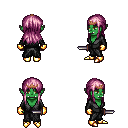
a pixel art fantasy rpg character, female body template, orc, green skin, gray robe, gold greaves, pink unkempt hairstyle, bronze tiara, gold gloves, gold boots, dagger, four views (front, back, left, right), 2x2 character sprite sheet, small pixel art, hard edges, no anti-aliasing